Question: My end-goal is to have an application that runs a block of code when it (the application, not the activity) is opened up after being left ( back from home screen, etc... )
According to the Activity Lifecycle, this should be the 'onRestart()' event on a per activity basis ( at least how I interpret it )
Both 'onRestart()' and 'onResume()' are being called whether I am returning to the Activity within the application (back button) AND when the app is called back up.
Given this diagram

I am interpreting it this way:
- -
Is my understanding incorrect?
(Clarifying specific use case)
I'm attempting to use onRestart() to replicate some security logic (PIN Validation) found in onCreate(), but it's being called even when I press the back button inside the application...
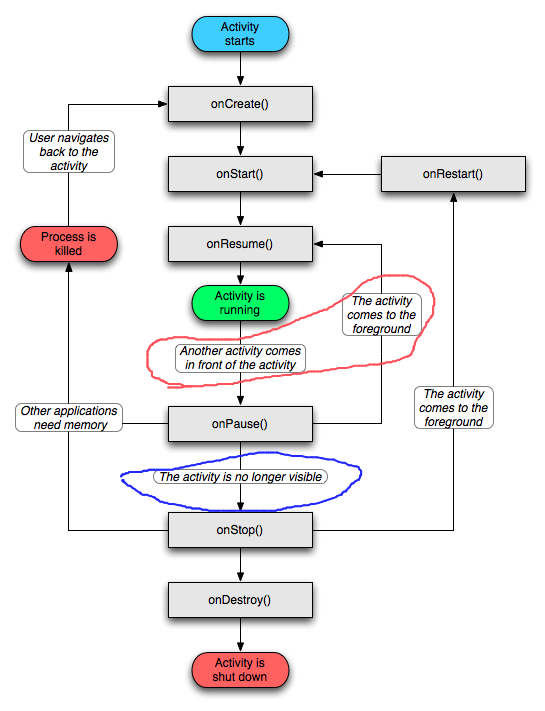
Answer: That would be because when unless your are using Fragments each "screen" in your application is a new activity, when you click the back button it restarts the activity of the page before it.
If I am understanding what you want to do correctly you want to put your code on onCreate, not onRestart.